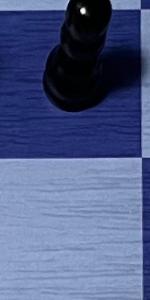
Label: Empty